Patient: sex F, age 68
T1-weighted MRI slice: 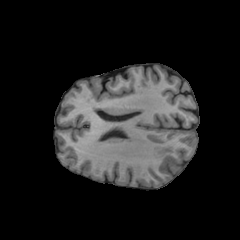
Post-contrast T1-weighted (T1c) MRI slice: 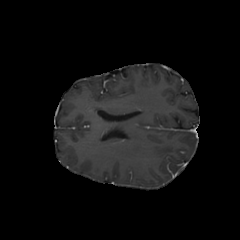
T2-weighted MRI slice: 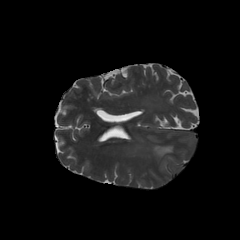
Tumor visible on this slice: yes
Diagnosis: Glioblastoma, IDH-wildtype
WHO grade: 4